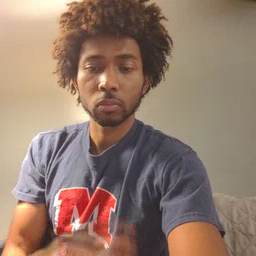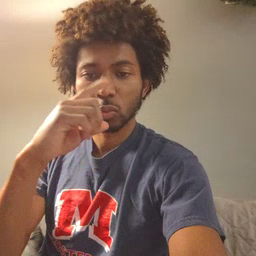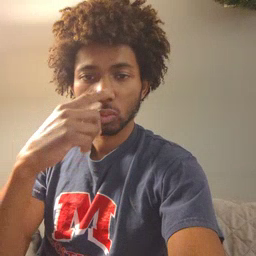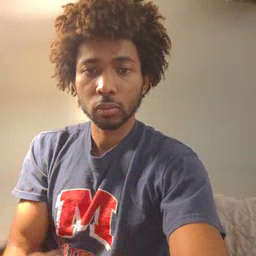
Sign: noisy